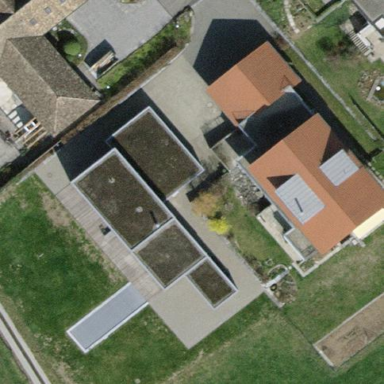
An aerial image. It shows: Detached building.